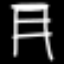
Label: chair